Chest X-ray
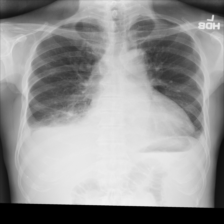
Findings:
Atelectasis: negative
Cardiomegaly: positive
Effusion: positive
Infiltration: negative
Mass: negative
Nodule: negative
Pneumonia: negative
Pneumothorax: negative
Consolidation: negative
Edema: negative
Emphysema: negative
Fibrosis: negative
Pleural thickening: negative
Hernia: negative